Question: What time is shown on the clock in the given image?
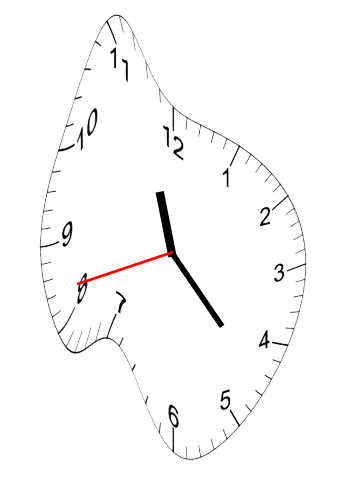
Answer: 11:22:42